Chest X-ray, PA view. Patient: 59 years old, sex M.
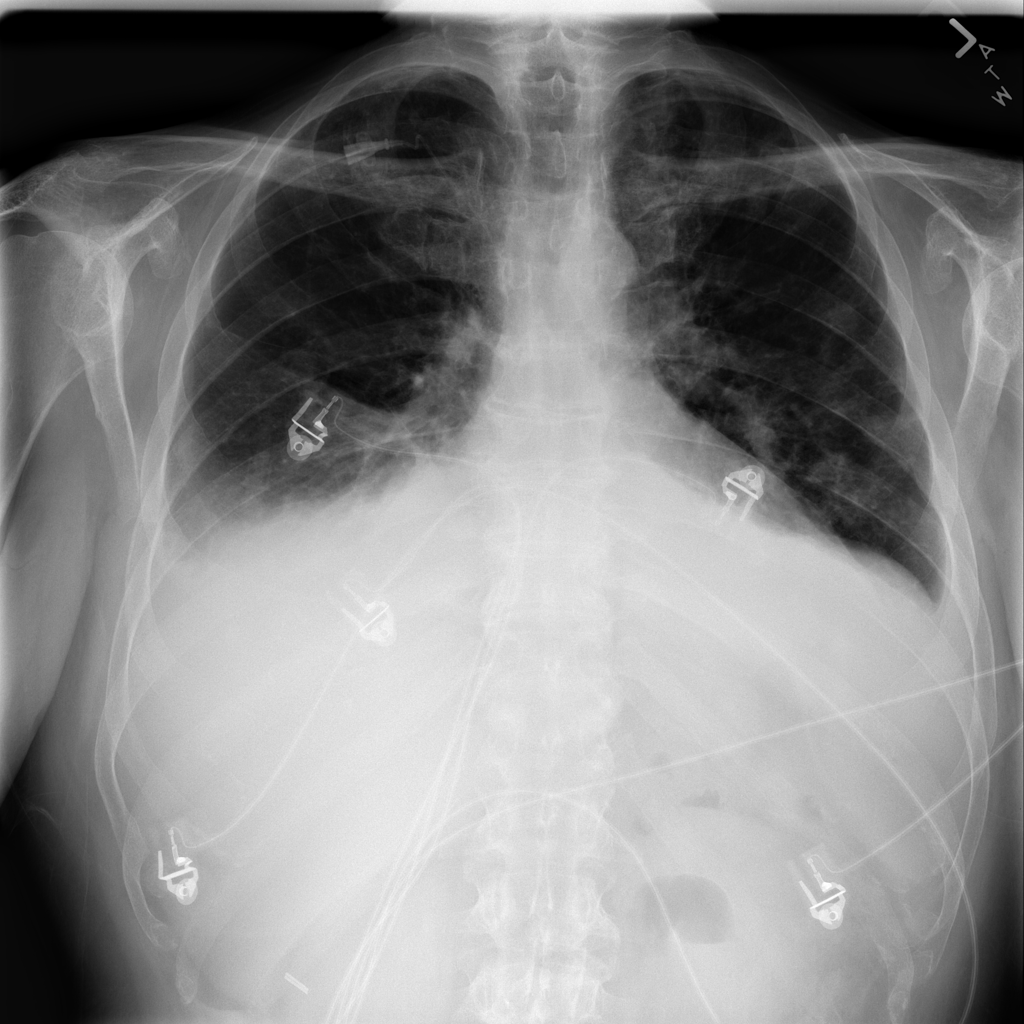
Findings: Atelectasis, Effusion, Infiltration